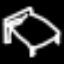
Label: bed